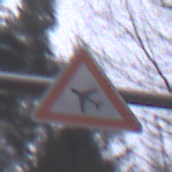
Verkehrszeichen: FlugbetriebRechts
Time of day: Midday
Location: Outdoor (Nature)
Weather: Overcast
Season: Autumn
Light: Natural